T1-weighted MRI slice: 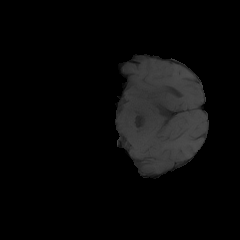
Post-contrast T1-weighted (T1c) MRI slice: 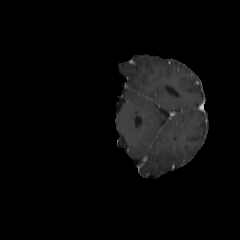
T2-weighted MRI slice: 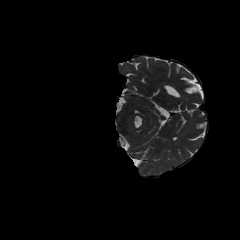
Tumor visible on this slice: no